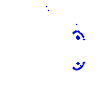
Particle: kaon